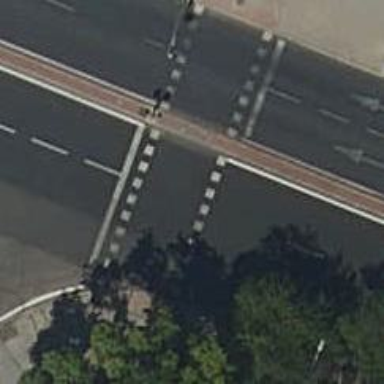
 there are traffic signals and zebra crossing."